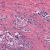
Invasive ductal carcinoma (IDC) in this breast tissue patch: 1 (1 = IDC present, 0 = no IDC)